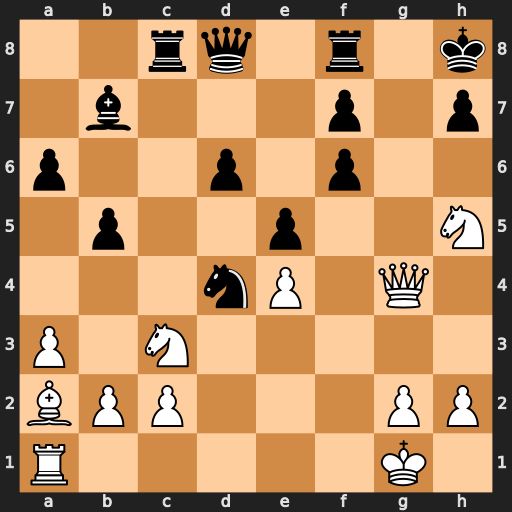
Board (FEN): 2rq1r1k/1b3p1p/p2p1p2/1p2p2N/3nP1Q1/P1N5/BPP3PP/R5K1
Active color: w
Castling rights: -
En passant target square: -
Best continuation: Qg7#